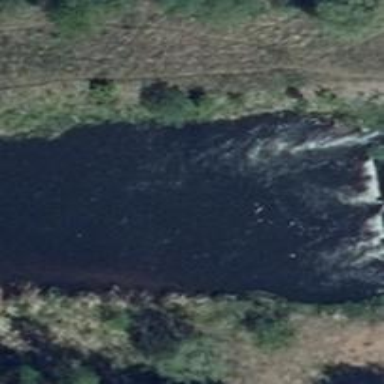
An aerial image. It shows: Beautiful river scene.